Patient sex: M
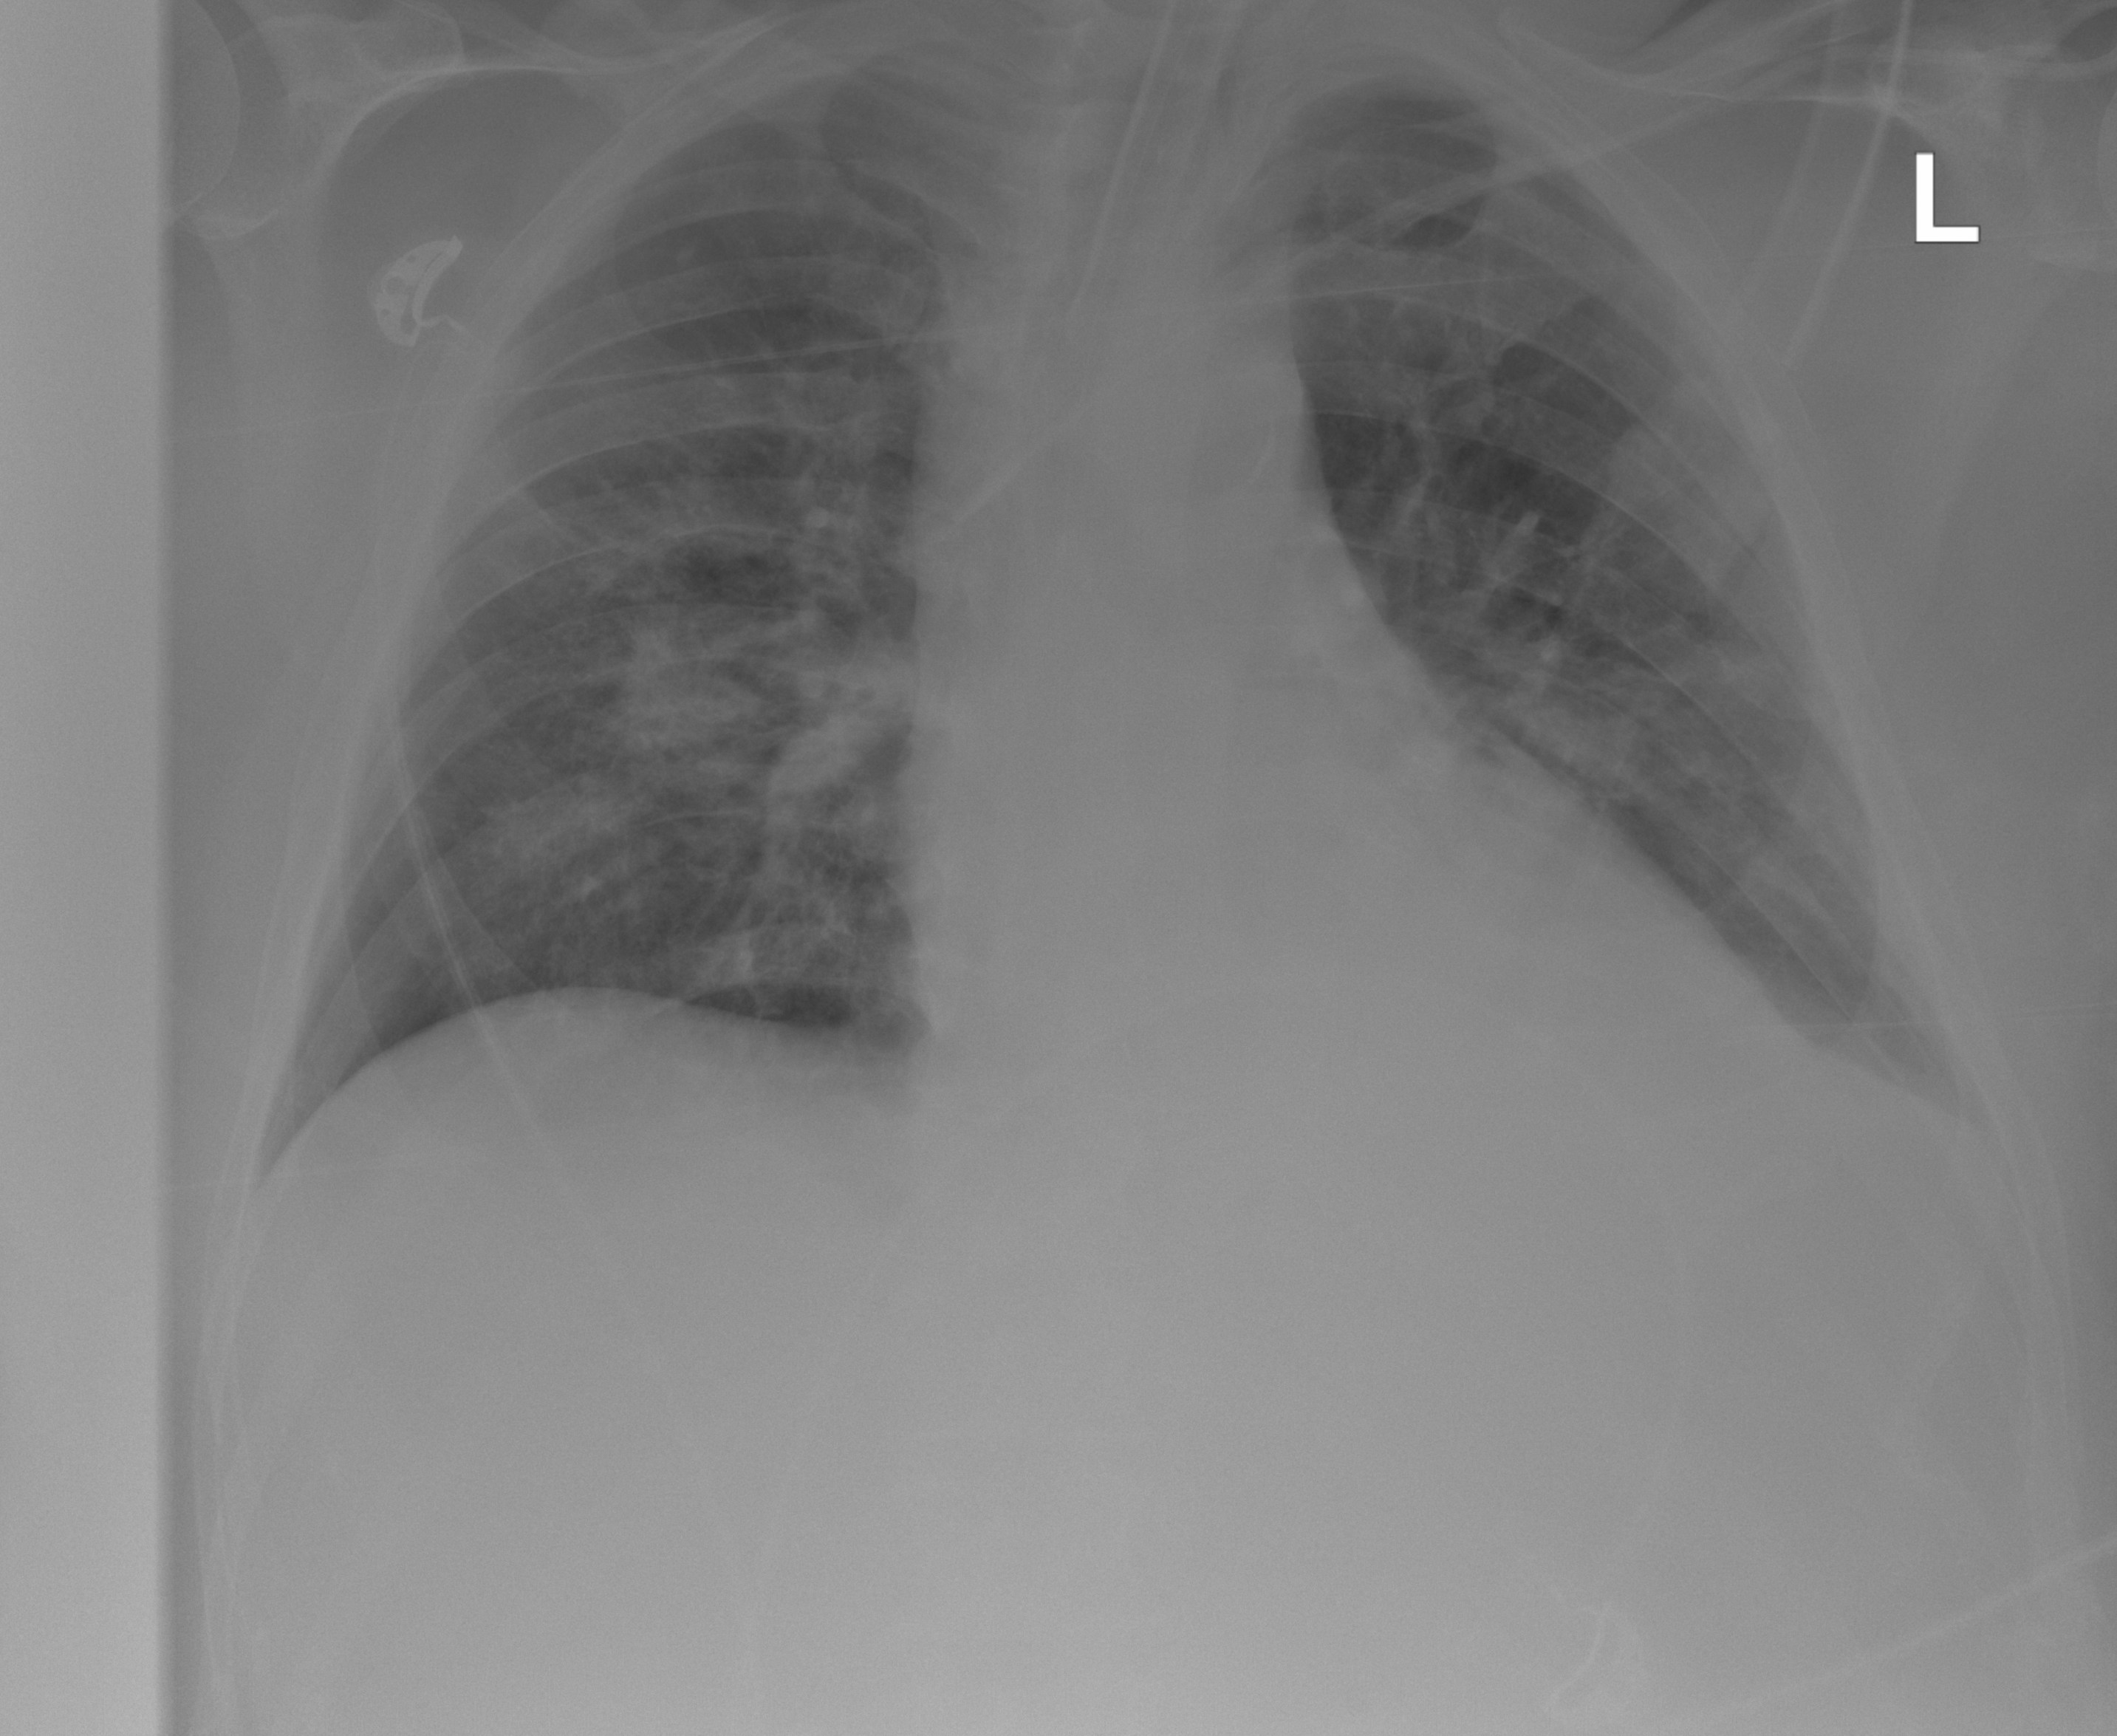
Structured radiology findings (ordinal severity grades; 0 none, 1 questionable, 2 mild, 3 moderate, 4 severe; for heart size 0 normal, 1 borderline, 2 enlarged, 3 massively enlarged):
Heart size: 1
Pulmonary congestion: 0
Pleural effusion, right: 0
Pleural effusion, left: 2
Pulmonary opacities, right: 2
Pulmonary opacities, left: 1
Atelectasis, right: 0
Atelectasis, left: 2